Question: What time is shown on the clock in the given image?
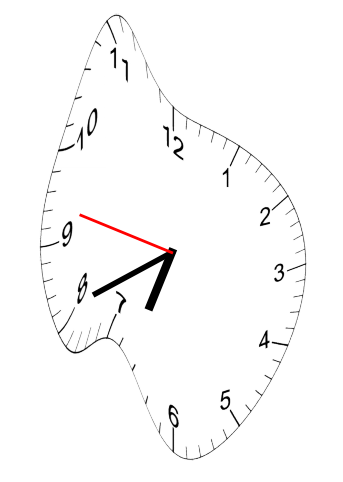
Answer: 06:40:47